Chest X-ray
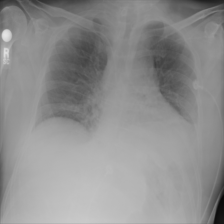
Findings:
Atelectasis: negative
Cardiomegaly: negative
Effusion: negative
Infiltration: negative
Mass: negative
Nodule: negative
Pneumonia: negative
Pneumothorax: negative
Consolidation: negative
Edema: negative
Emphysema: negative
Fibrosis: negative
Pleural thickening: negative
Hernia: negative